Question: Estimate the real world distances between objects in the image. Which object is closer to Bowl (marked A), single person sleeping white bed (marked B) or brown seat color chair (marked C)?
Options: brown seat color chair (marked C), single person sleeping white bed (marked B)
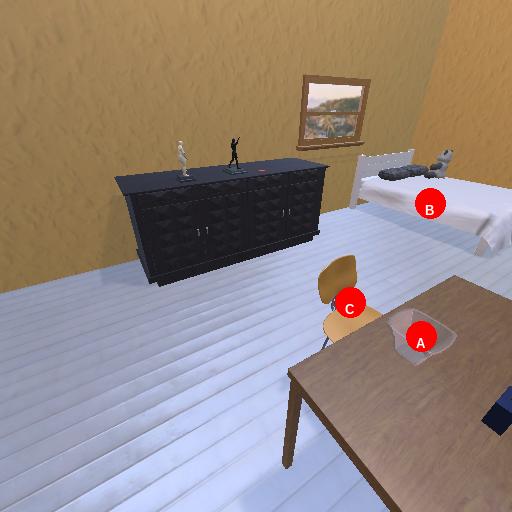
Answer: brown seat color chair (marked C)